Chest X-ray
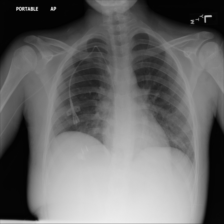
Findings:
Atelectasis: negative
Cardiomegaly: negative
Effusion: negative
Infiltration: positive
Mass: negative
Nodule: negative
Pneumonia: negative
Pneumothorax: negative
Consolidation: negative
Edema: negative
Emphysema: negative
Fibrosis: negative
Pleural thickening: negative
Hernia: negative